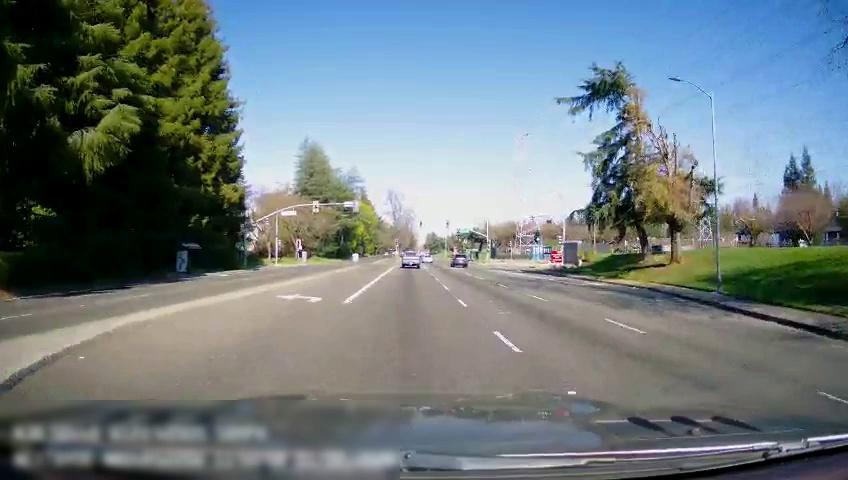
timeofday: Day
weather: Sunny
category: Drivable Space
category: Drivable Space
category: Vehicles | Truck
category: Vehicles | Car
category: Lanes | Current Lane
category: Lanes | Alternate Lane
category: Lanes | Alternate Lane
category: Lanes | Current Lane
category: Traffic | Lights